Question: I have set up Mesos Cluster including Marathon & Chronos using Docker image for each service.
Docker images I am using are as follows;
- <URL>
ZooKeeper is running on port 2181, Mesos Master on 5050, Mesos Slave on 5051, marathon on 8088, and Chronos on 8080.
Marathon successfully runs Docker containers as its Apps.
But Even if the Job is not with Docker.
Config for Chronos Job I tried to launch is;
'''
{
"schedule": "R/2015-05-28T10:16:30Z/PT2M",
"name": "simplejob",
"cpus": "0.5",
"mem": "512",
"command": "while sleep 10; do date -u %T; done"
}
'''
Jobs are registered on Chronos but never be launched.

My command for running Chronos container is as follows;
'''
docker run -p 8080:8080 -e LIBPROCESS_PORT=5050 tomaskral/chronos:2.3.0-mesos0.21.0 --http_port 8080 --master zk://<master-hostname>:2181/mesos --zk_hosts zk://<master-hostname>:2181/mesos
'''
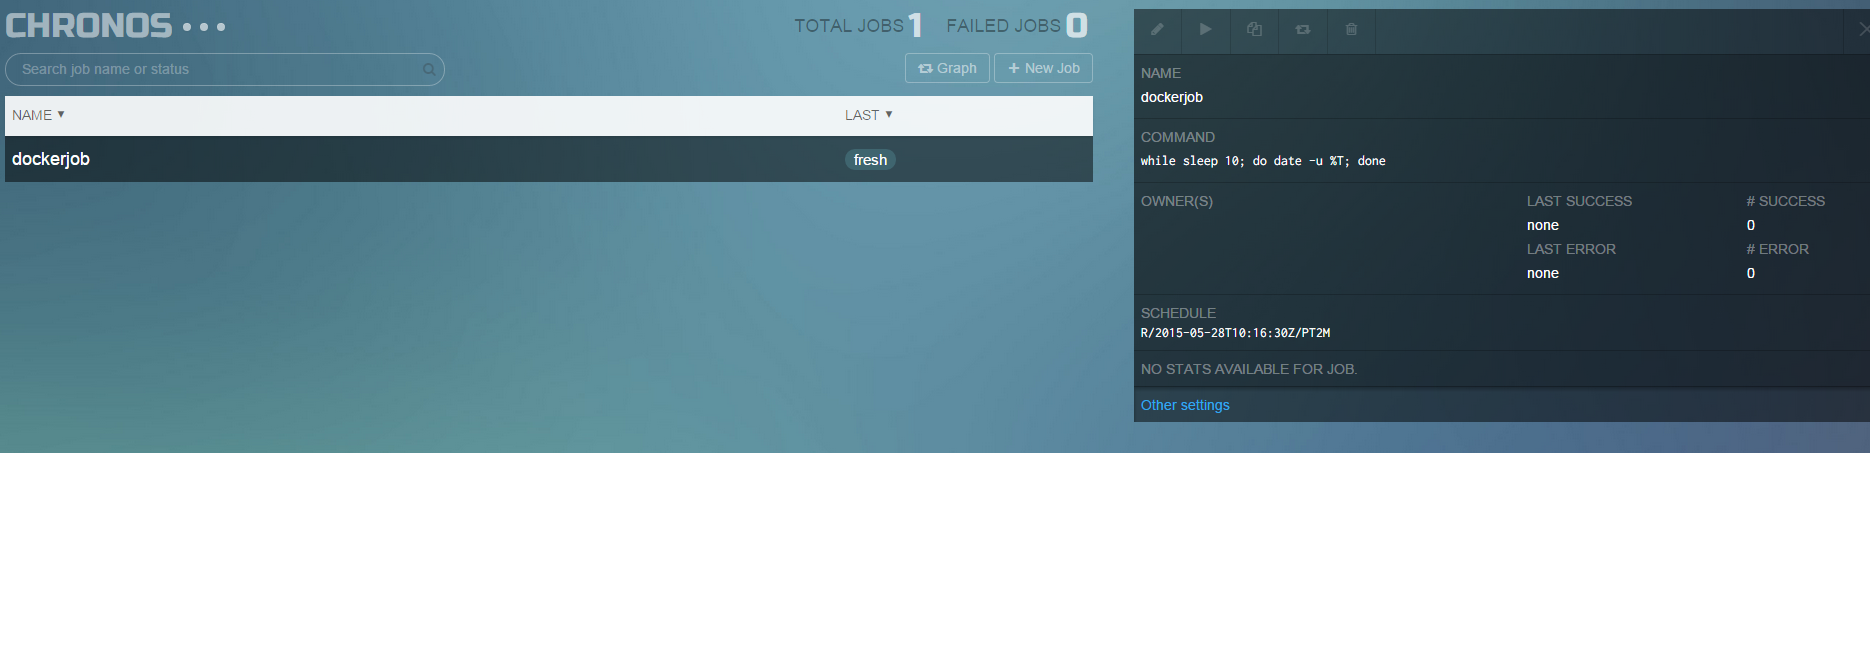
Answer: Change '--zk_hosts zk://<master-hostname>:2181/mesos' in your Chronos command-line to '--zk_hosts <master-hostname>:2181', since this is supposed to be a list of zk node:port pairs, so that Chronos can store its own state in a '/chronos' znode (as opposed to the '/mesos' znode, where Mesos stores its leading master info).